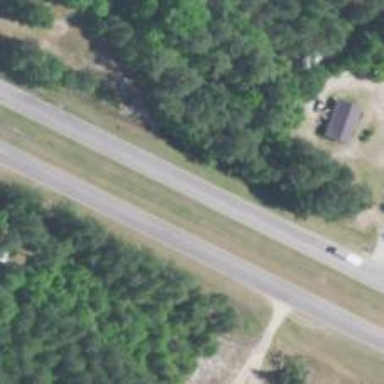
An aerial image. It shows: Asphalt trunk highway.